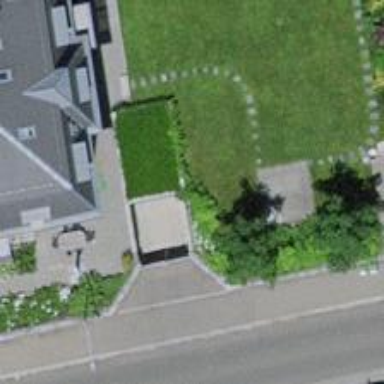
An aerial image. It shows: Retaining wall.